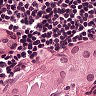
Metastatic tissue present: yes